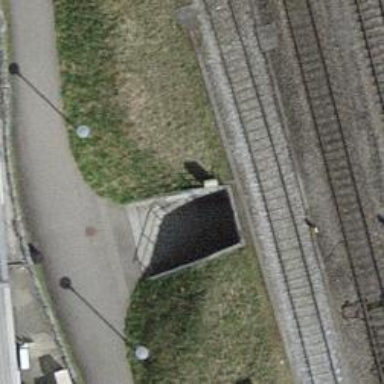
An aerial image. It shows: Tunneled path.